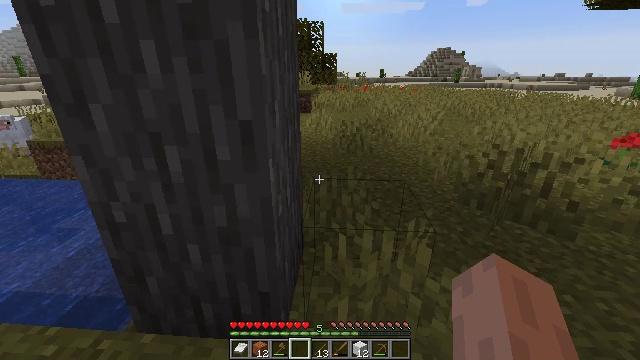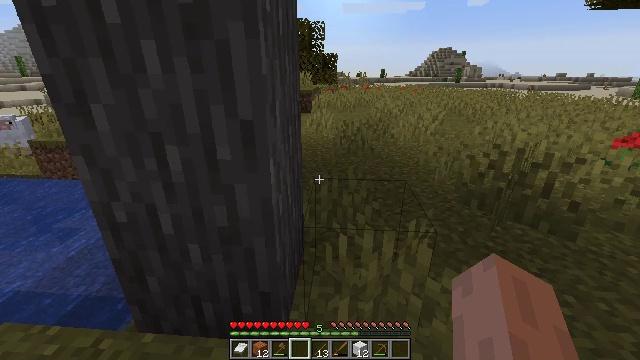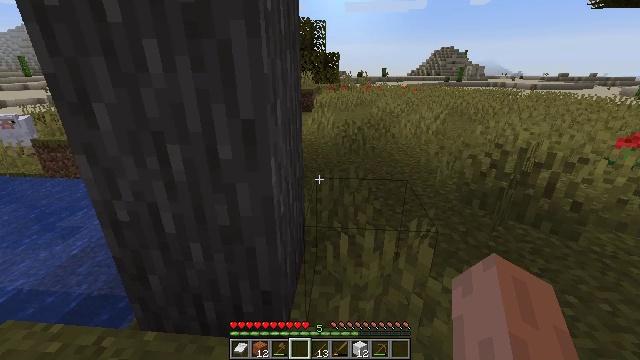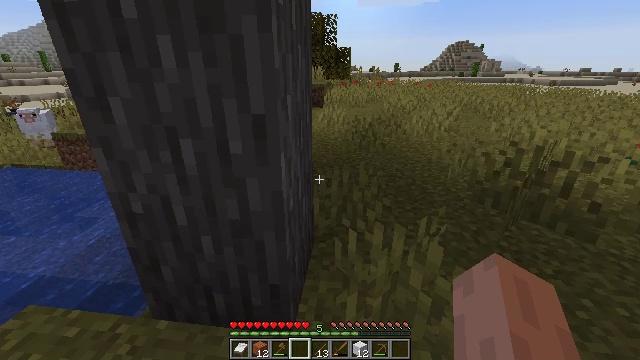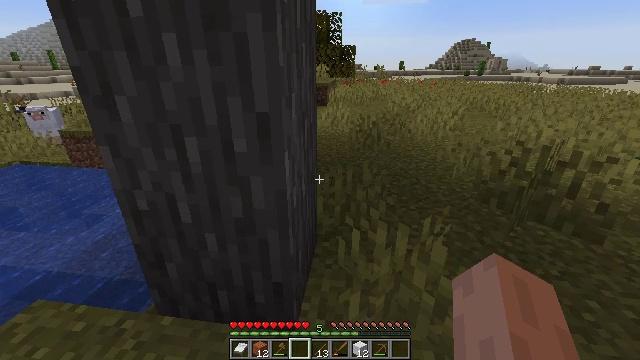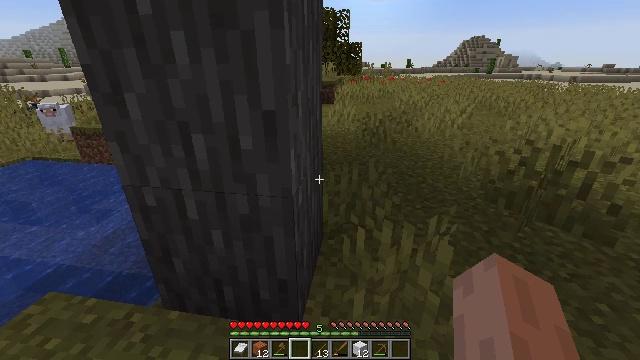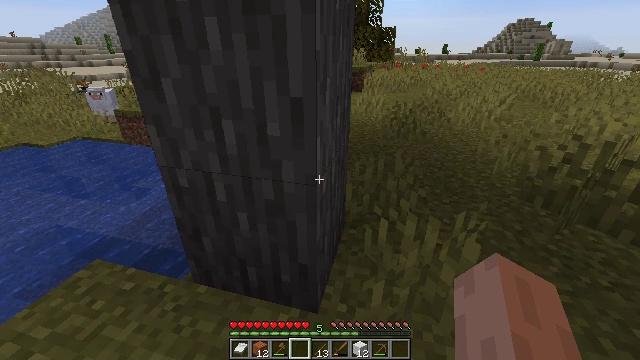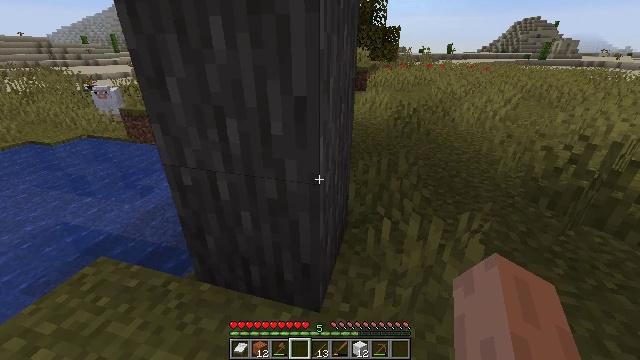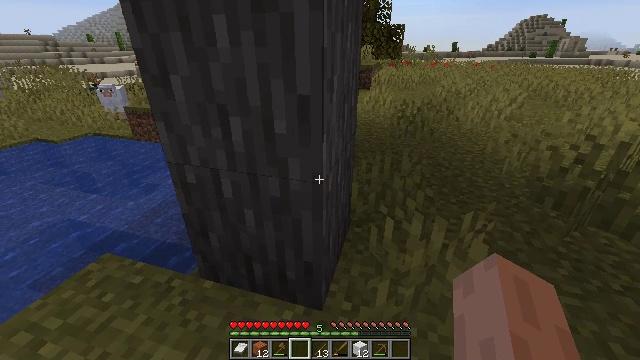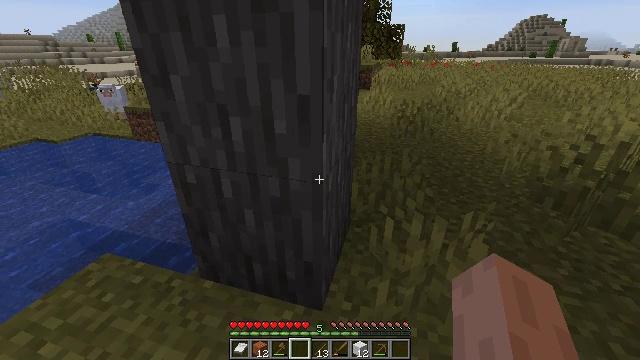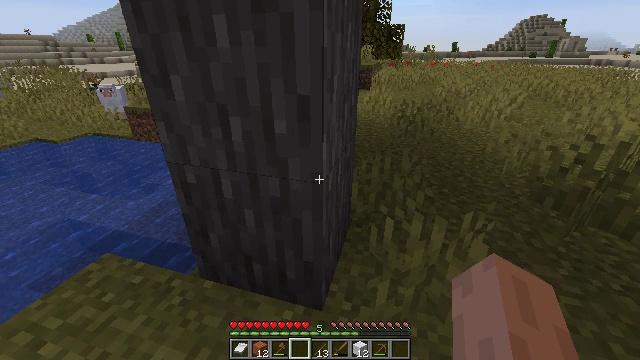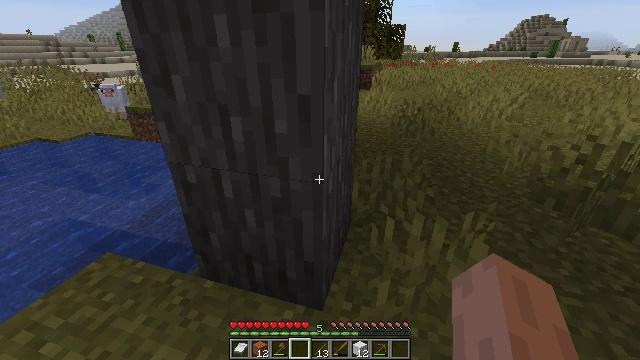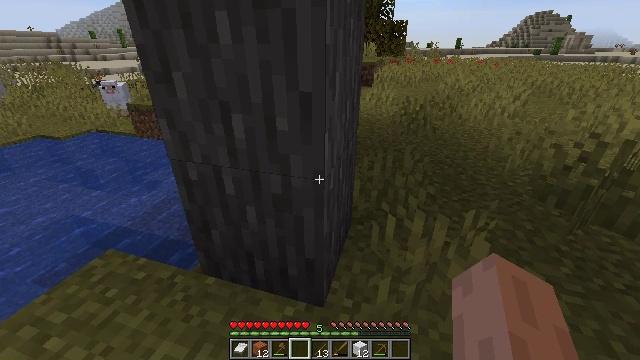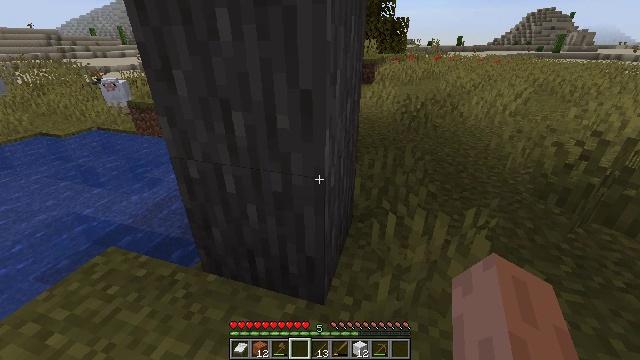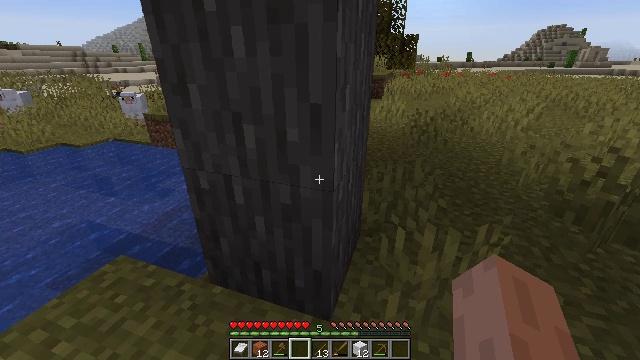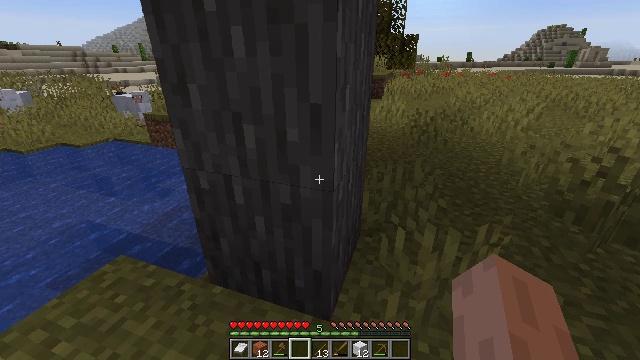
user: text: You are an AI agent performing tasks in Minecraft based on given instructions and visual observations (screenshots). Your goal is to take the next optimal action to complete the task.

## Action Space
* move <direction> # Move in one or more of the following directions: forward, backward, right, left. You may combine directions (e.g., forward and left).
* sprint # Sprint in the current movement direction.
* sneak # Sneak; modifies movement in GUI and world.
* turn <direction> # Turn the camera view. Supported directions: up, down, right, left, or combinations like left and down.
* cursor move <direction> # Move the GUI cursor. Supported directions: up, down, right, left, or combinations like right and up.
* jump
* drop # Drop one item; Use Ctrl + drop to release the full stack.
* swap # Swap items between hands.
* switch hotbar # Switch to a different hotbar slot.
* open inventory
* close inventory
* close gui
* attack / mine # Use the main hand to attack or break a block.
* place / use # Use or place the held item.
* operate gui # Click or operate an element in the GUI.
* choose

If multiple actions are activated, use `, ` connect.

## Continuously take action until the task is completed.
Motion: motion action
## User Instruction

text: Mine acacia log from the tree's trunk.
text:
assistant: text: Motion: no_op
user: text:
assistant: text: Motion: no_op
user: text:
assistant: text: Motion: turn left
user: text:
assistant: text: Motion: no_op
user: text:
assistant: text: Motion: turn left
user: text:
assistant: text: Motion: turn left and down
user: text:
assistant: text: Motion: no_op
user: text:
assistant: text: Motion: no_op
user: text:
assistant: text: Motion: no_op
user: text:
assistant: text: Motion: no_op
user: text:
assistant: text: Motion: no_op
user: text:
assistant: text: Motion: no_op
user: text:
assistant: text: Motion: no_op
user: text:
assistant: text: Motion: turn left and up
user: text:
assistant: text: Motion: no_op
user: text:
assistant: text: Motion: no_op
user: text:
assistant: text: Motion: no_op
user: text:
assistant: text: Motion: no_op
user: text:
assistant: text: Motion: no_op
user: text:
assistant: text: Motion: turn left and down
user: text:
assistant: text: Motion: turn left
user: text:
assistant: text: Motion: turn left
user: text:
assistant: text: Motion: turn left
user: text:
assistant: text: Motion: no_op
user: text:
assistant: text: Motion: no_op
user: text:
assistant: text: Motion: no_op
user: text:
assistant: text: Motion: no_op
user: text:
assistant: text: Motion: no_op
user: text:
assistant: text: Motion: no_op
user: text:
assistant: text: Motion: no_op